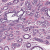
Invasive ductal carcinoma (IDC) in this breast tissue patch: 0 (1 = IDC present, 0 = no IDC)